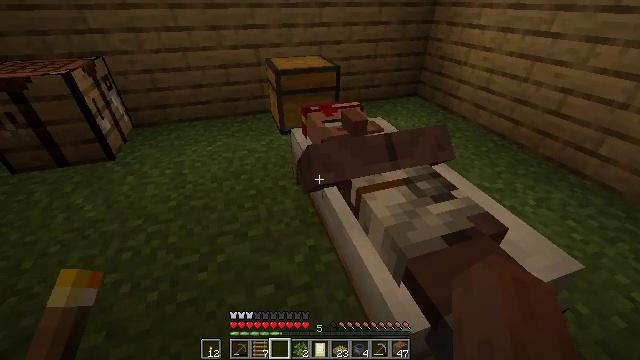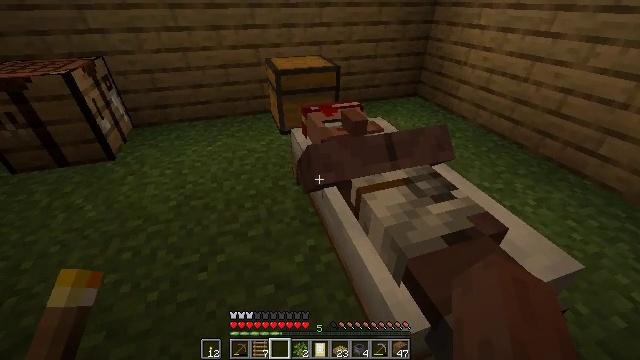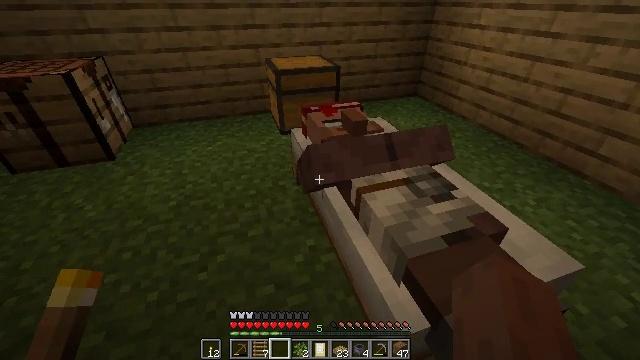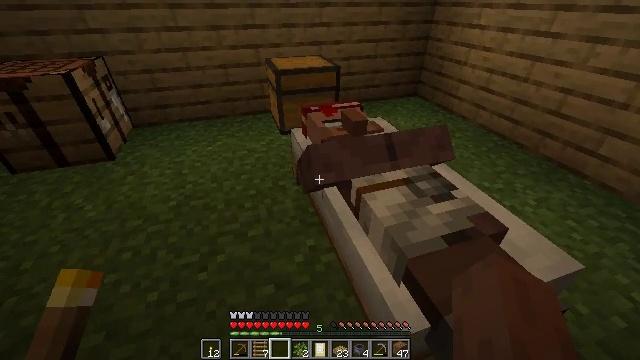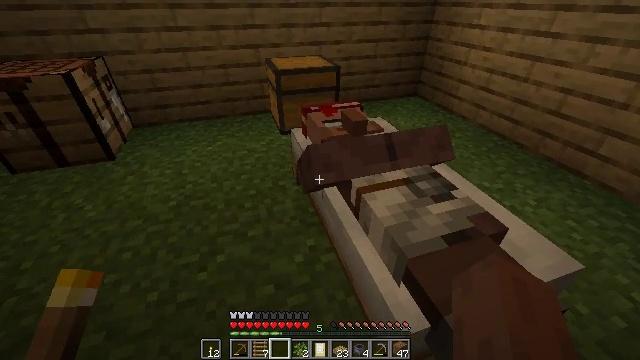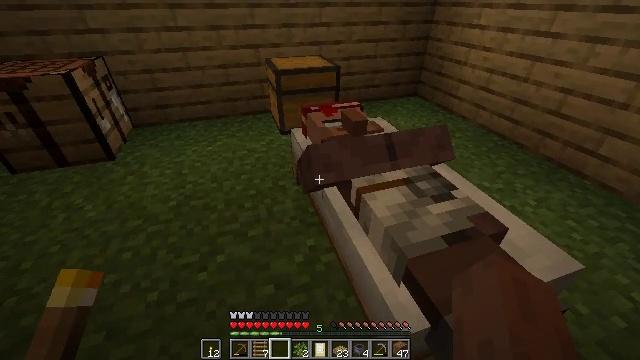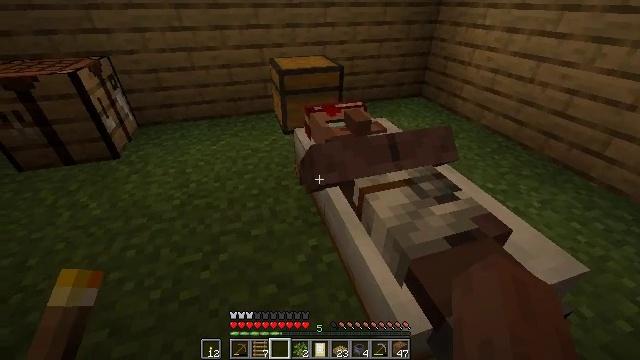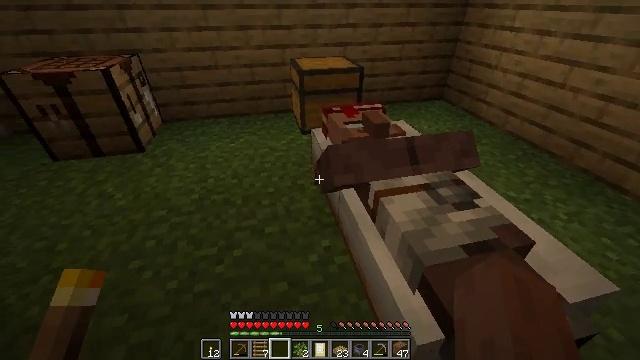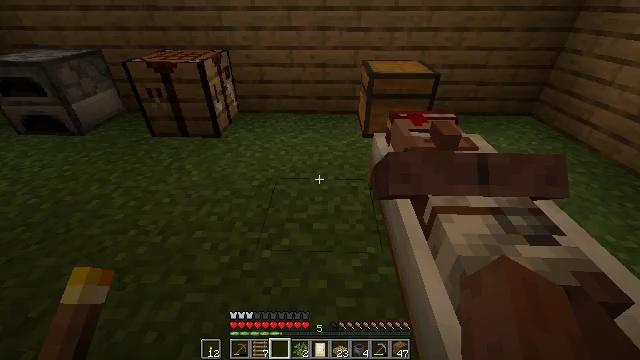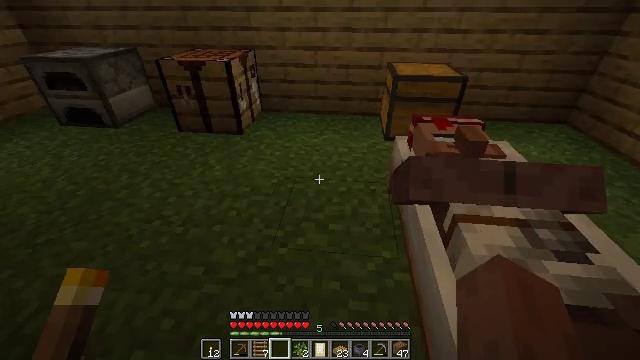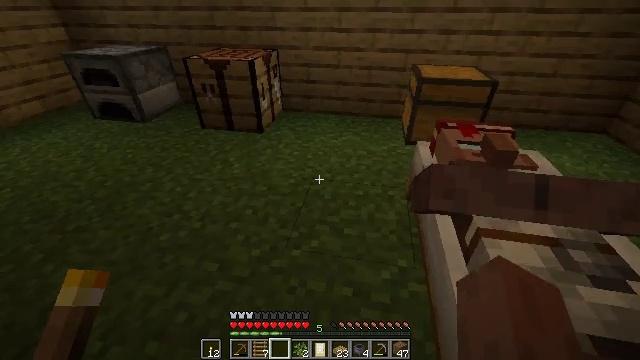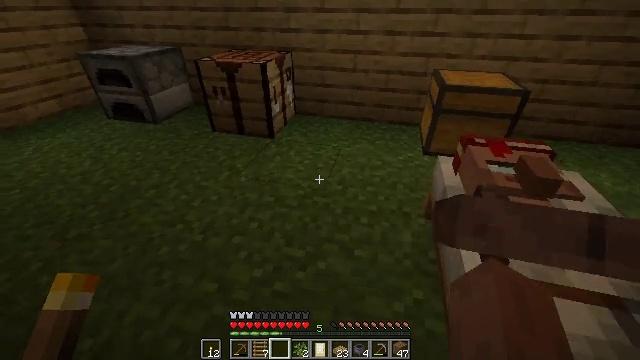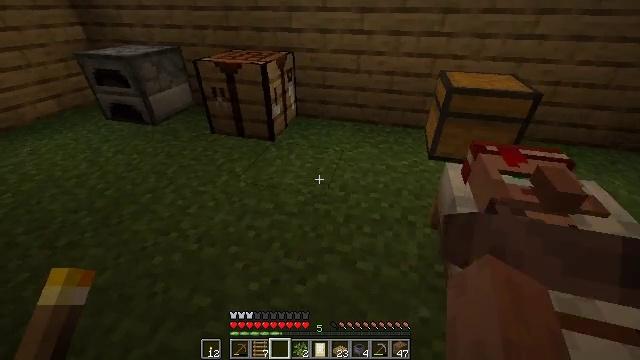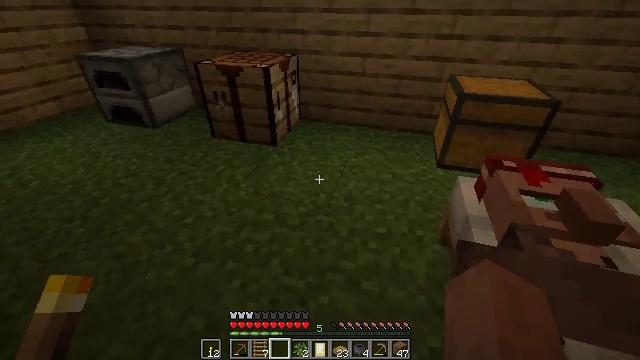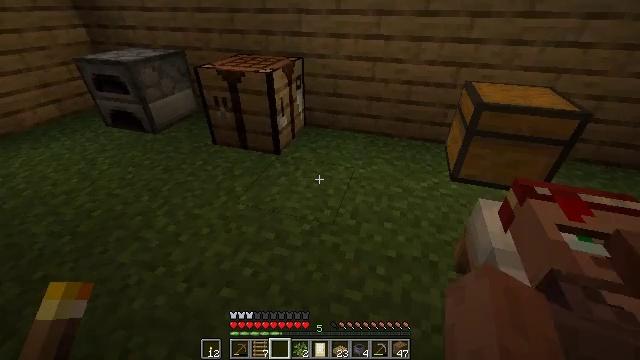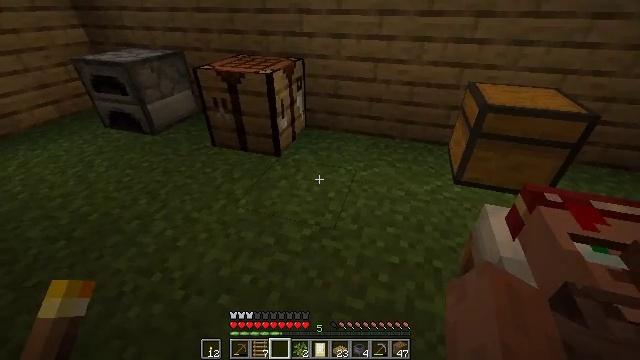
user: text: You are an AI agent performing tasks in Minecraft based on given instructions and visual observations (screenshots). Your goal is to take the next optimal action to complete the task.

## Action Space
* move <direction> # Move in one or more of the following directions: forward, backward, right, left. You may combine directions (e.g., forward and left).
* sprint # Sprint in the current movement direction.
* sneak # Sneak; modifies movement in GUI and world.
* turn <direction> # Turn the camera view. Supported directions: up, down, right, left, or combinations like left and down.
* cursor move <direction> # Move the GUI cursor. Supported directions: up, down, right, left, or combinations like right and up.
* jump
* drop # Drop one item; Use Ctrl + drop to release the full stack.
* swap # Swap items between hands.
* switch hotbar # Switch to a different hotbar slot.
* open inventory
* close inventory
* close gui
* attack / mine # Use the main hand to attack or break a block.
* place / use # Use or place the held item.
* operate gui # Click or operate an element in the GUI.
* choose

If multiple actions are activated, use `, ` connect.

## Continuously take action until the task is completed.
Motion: motion action
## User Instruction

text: Craft an iron door by using iron ingots in the crafting table.
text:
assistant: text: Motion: no_op
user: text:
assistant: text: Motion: no_op
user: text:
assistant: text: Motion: no_op
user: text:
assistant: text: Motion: no_op
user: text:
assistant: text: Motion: no_op
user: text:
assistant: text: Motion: no_op
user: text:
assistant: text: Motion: turn left
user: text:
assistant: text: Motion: turn left
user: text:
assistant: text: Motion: turn left
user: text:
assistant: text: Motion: move forward, turn left
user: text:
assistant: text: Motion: move forward, turn left
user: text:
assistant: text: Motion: move forward
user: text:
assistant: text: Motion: move forward, turn left
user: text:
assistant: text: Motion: turn left
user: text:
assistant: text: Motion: no_op
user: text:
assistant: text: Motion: no_op
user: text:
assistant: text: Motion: no_op
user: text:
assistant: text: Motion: no_op
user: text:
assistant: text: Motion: no_op
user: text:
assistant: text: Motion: no_op
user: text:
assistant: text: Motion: turn right
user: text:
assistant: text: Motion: turn right
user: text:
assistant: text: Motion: turn right
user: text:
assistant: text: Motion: no_op
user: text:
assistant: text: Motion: no_op
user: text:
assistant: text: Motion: no_op
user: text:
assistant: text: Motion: turn right
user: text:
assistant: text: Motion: turn right and down
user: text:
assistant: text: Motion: turn right
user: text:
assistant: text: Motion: turn right